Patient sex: M
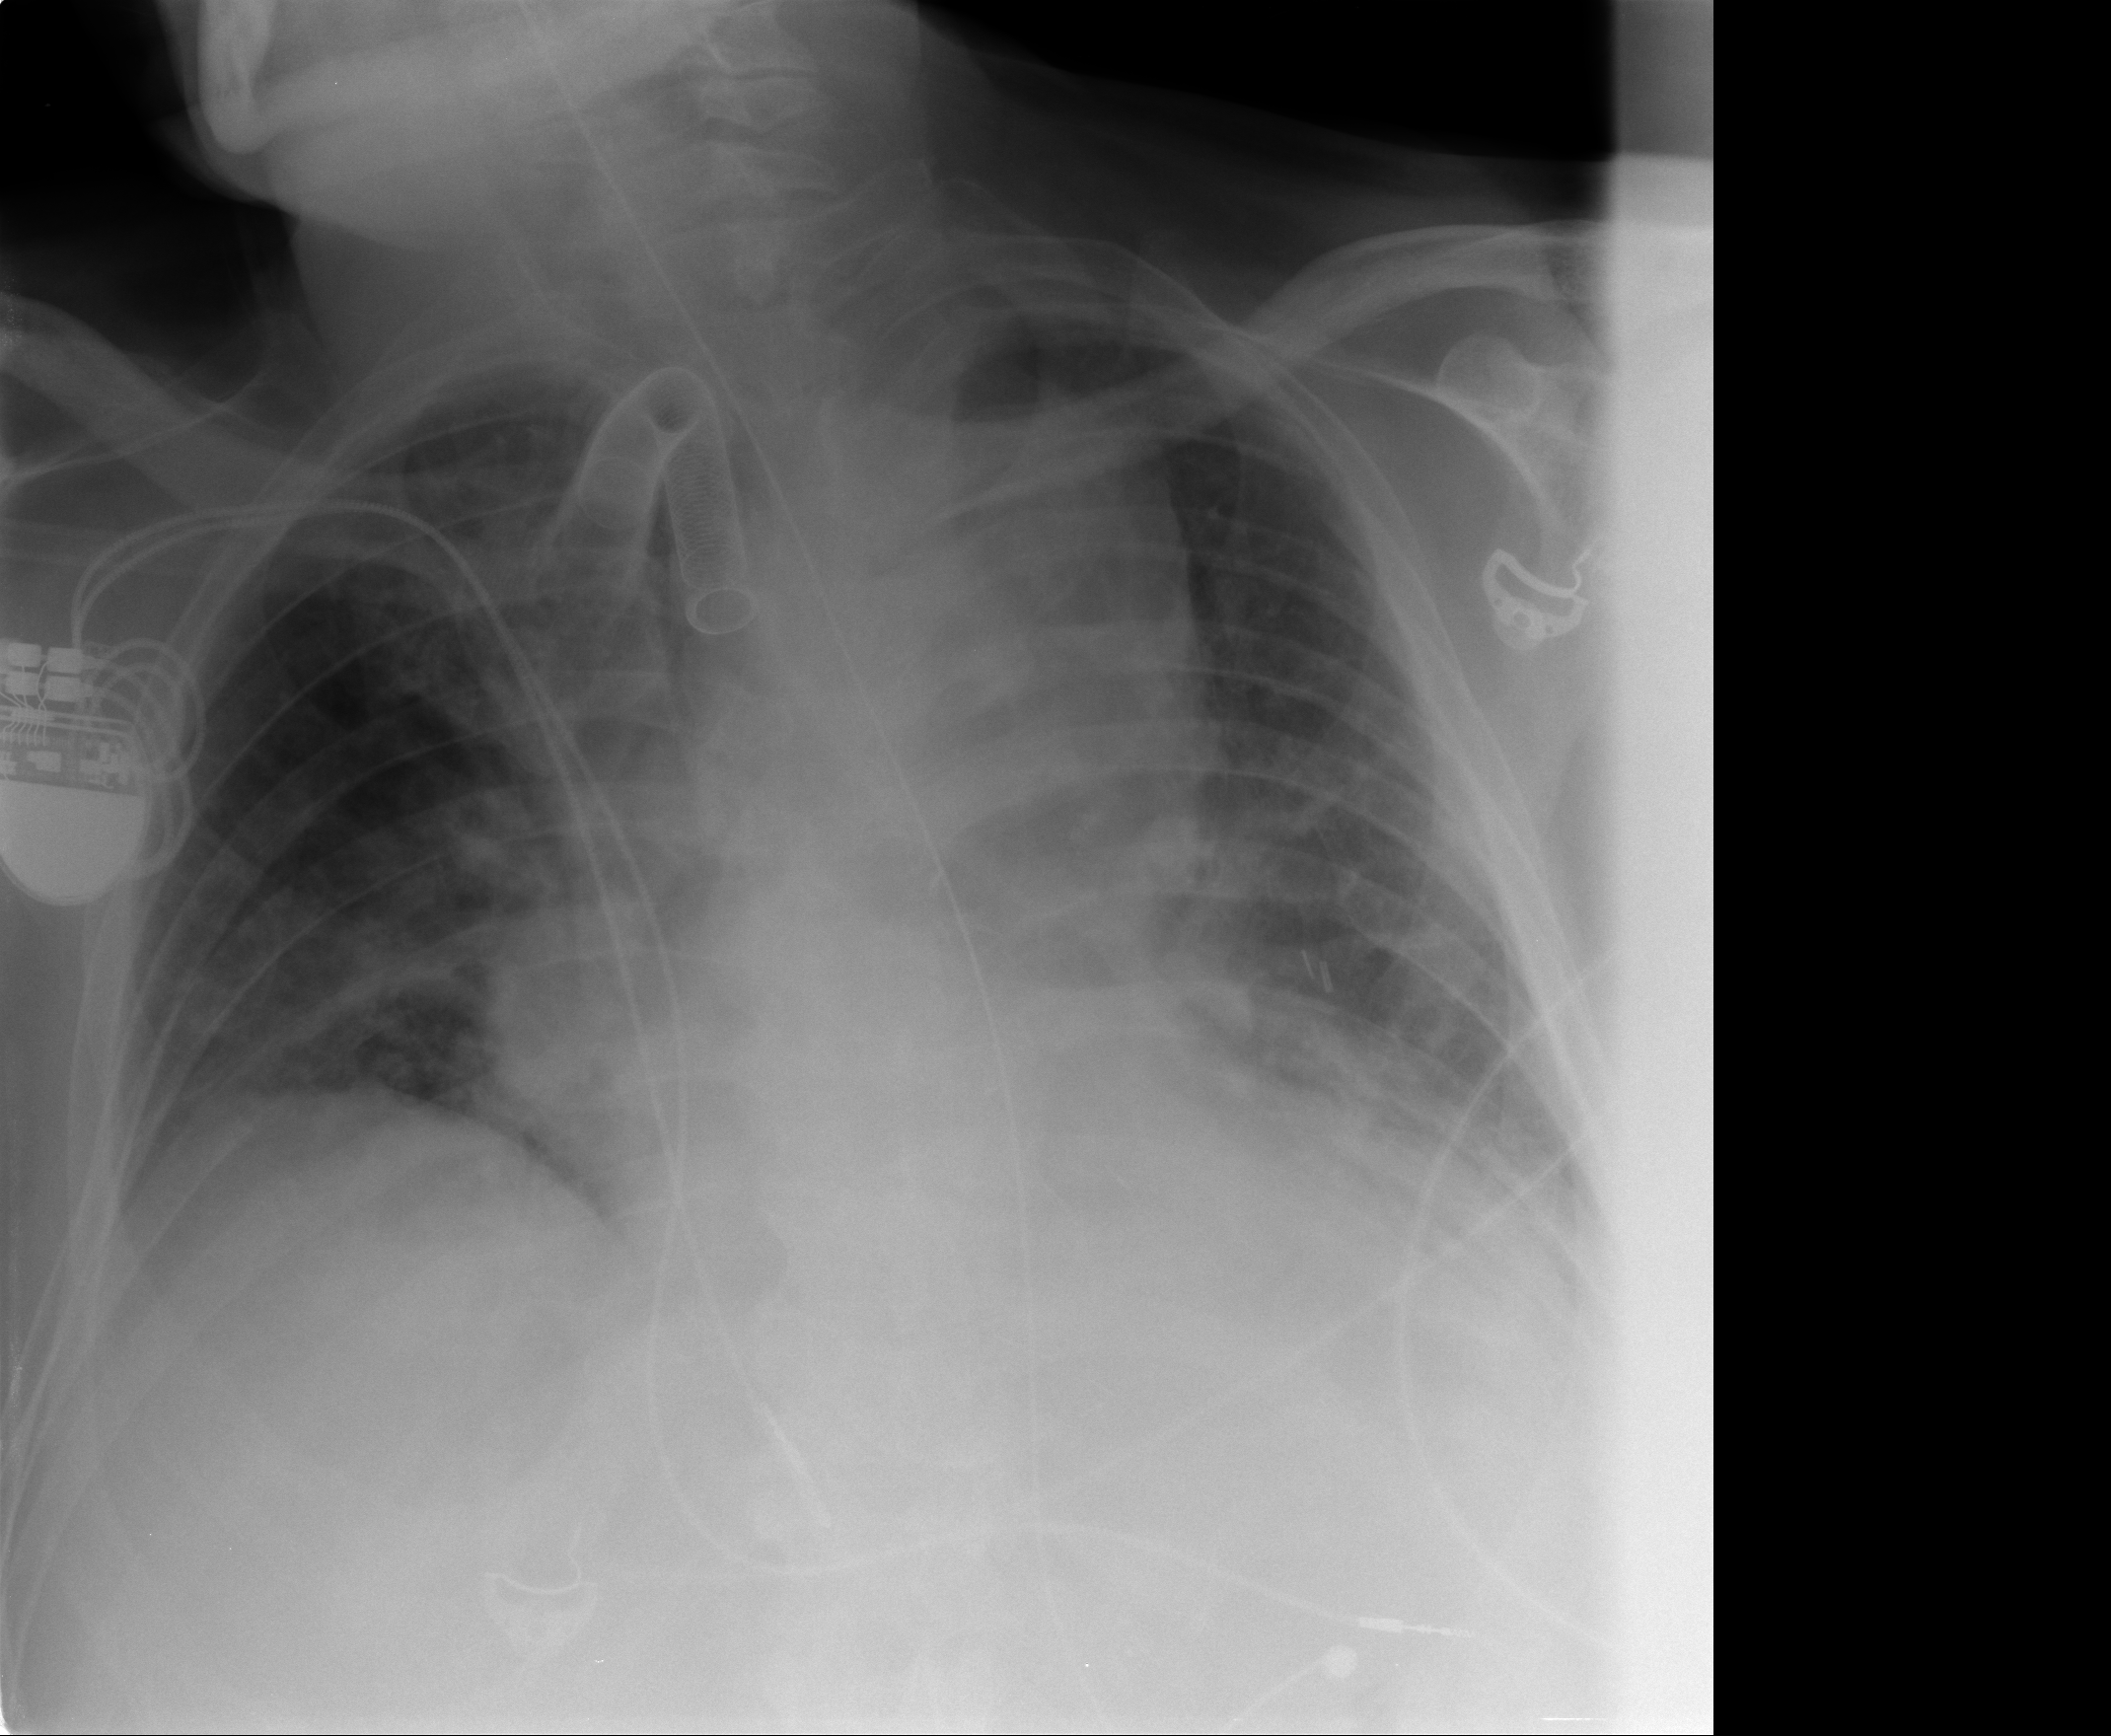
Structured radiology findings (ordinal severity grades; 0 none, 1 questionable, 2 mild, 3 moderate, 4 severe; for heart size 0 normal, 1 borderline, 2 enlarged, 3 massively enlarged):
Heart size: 2
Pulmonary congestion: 1
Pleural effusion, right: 0
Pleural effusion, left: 2
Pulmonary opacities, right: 1
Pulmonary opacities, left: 2
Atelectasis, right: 2
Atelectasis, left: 2